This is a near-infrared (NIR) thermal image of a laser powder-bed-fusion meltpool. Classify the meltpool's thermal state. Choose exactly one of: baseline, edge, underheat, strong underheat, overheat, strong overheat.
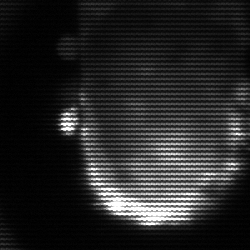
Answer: baseline